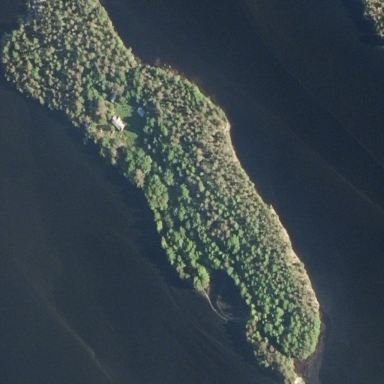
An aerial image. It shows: Islet covered with woodland.